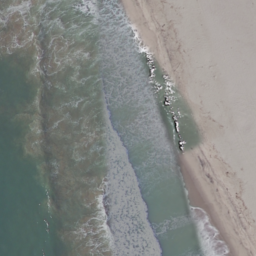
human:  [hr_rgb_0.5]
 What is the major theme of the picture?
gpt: beach